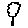
Label: tree